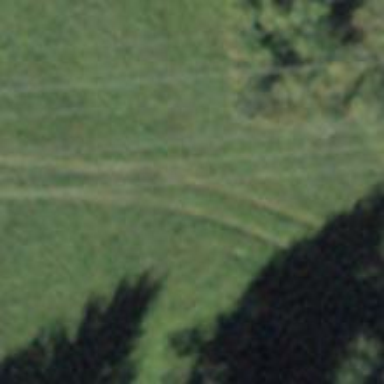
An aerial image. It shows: Track with grass surface. The track type is grade3.